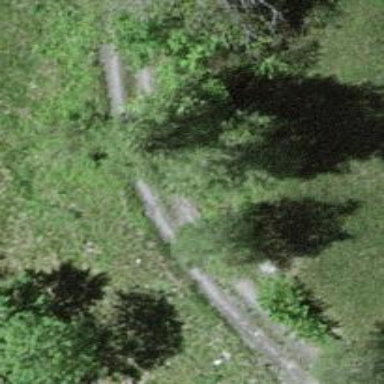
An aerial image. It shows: Gravel track with track type of grade3.